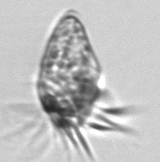
Label: Tontonia_appendiculariformis